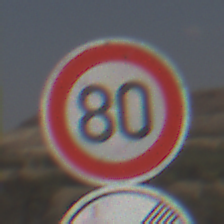
Verkehrszeichen: Geschwindigkeit80
Zusatzzeichen unten: EndeUeberholverbotKraftfahrzeuge
Umgebung: Outdoor, Nature
Tageszeit: Midday
Wetter: PartlyCloudy
Licht: Natural
Jahreszeit: NotSpecified
Kontrast: HighContrast